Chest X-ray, AP view. Patient: 29 years old, sex F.
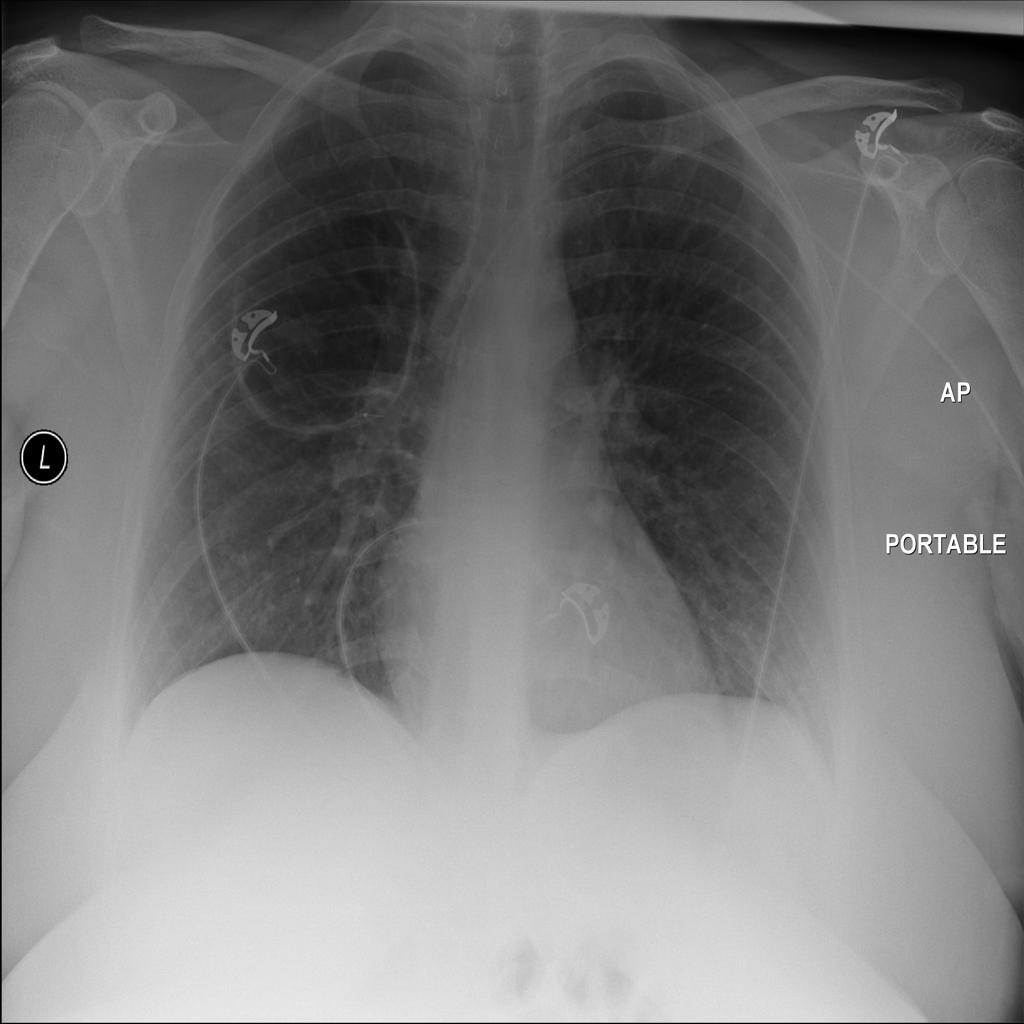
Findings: No Finding